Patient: sex M, age 43
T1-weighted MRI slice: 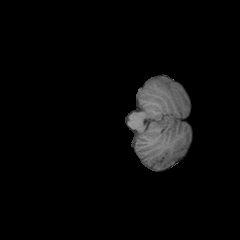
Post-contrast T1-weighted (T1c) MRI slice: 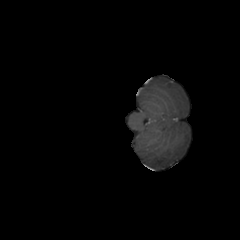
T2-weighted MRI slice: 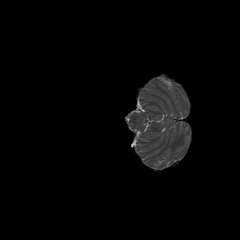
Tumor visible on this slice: no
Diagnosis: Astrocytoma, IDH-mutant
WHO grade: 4